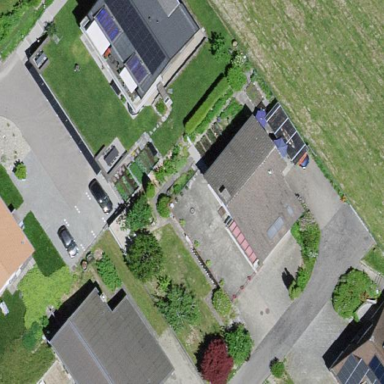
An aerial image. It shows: Residential building.